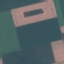
Label: AnnualCrop